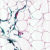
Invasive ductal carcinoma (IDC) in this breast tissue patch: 0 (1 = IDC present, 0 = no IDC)